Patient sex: M
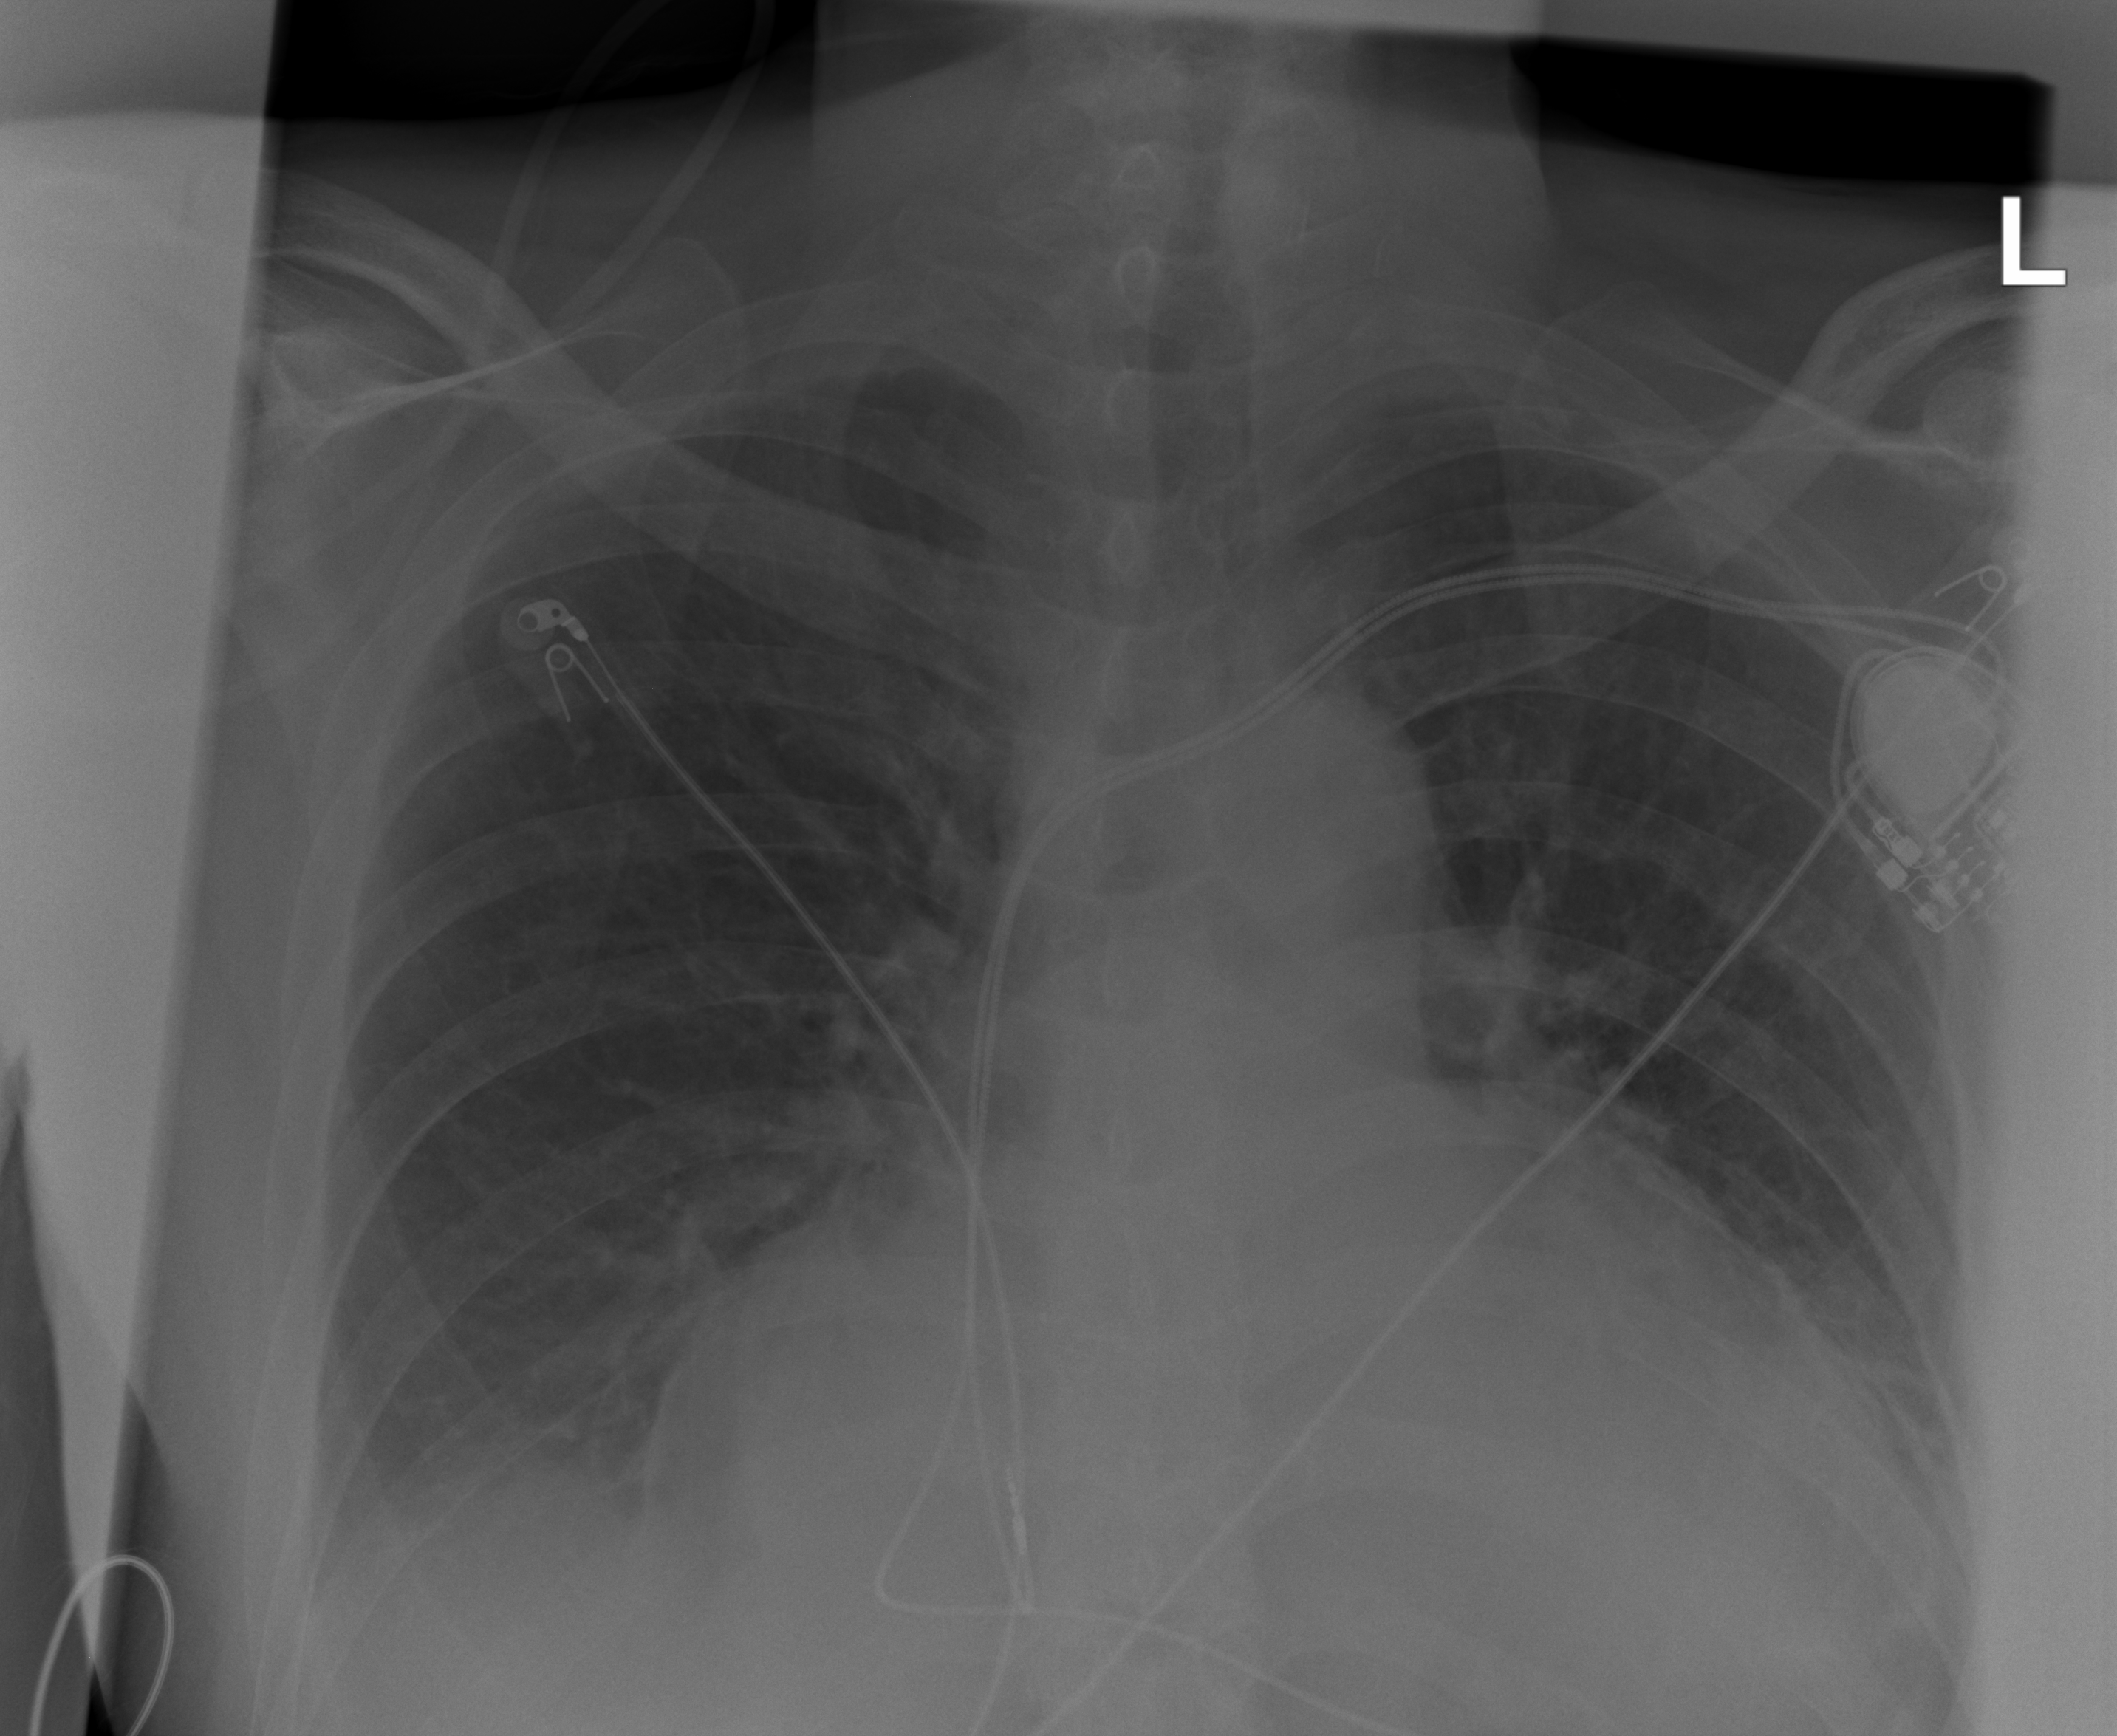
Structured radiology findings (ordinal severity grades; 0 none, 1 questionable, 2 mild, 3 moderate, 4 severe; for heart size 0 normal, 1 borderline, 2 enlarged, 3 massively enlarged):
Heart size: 3
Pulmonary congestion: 2
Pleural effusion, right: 2
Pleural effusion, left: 2
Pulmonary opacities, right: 1
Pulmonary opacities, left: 1
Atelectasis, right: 2
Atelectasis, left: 2